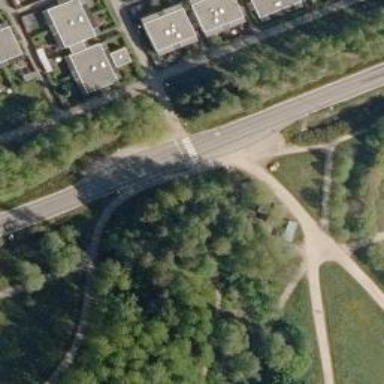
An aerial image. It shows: Asphalt cycleway with uncontrolled crossing.